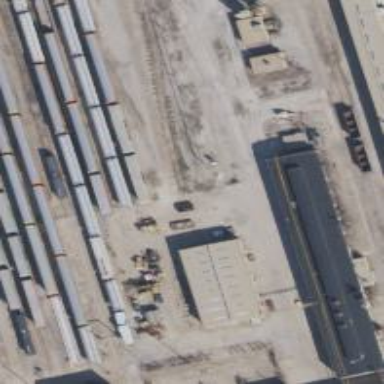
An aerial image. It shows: Railway yard in service.